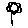
Label: flower